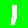
Digit: 1